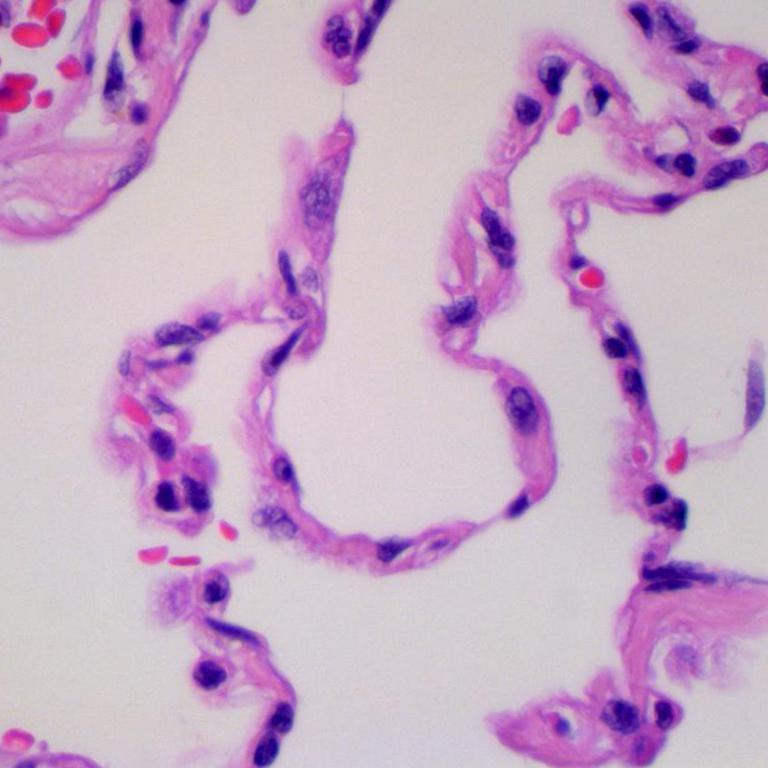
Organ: lung
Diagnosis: benign